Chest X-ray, AP view. Patient: 33 years old, sex M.
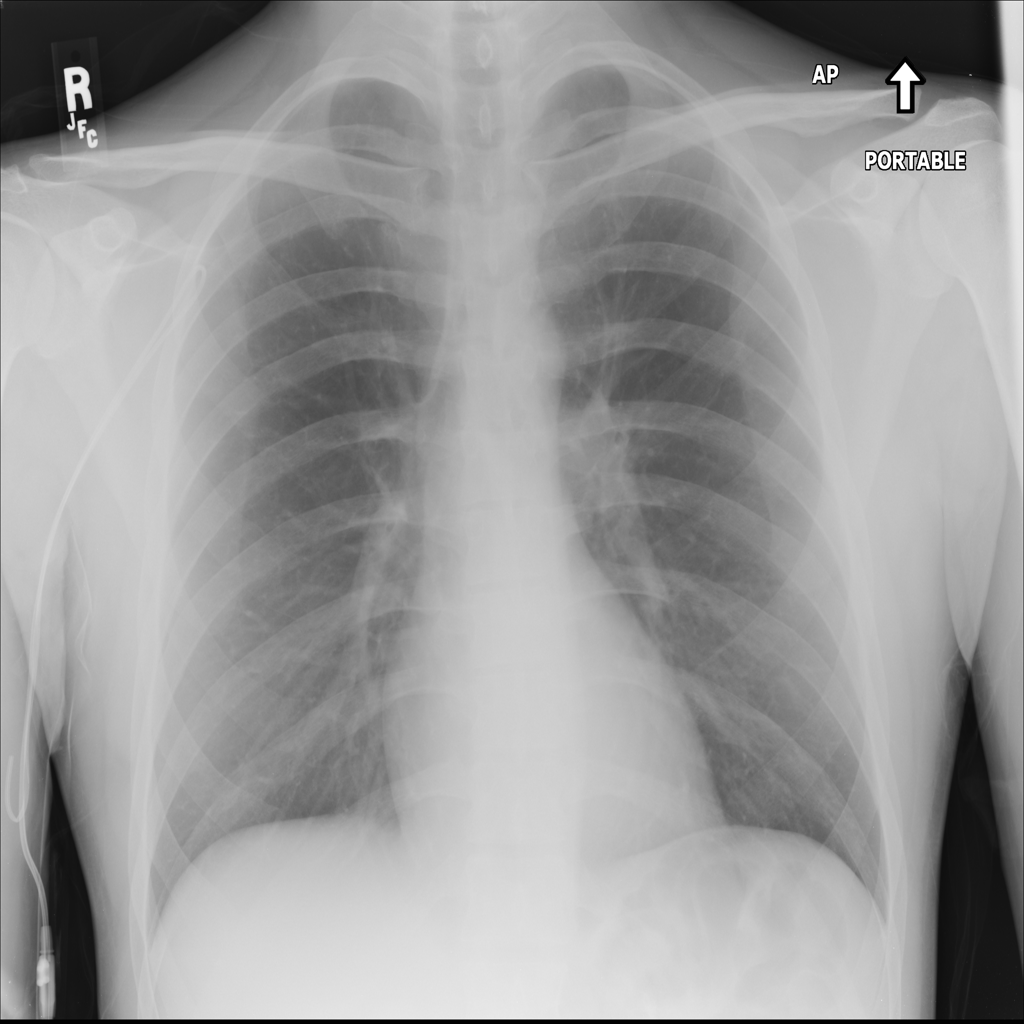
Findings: No Finding